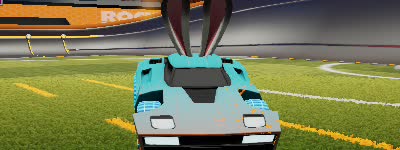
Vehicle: breakout